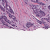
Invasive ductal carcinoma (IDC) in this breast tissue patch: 1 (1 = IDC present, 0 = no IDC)